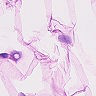
Metastatic tissue present: no